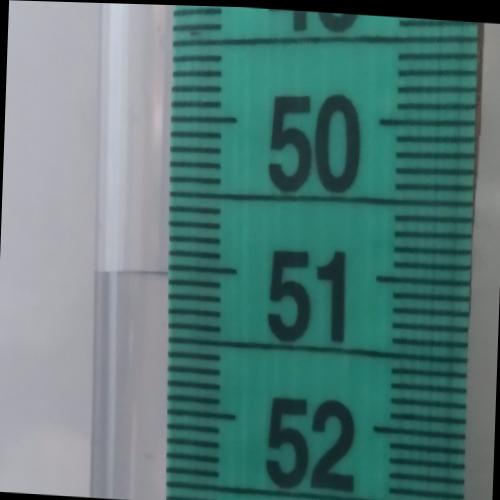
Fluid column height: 51.0 cm